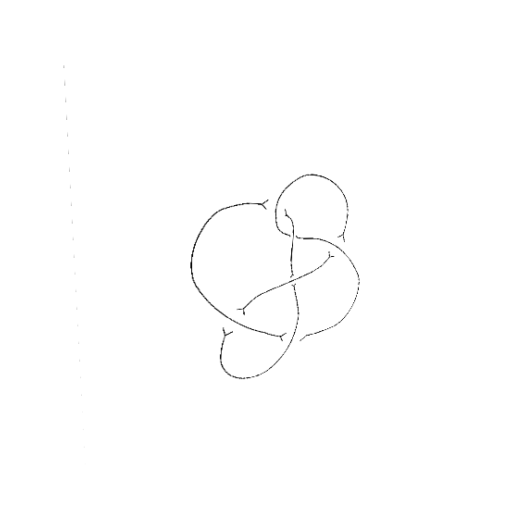
Crossing number: 6